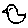
Label: bird